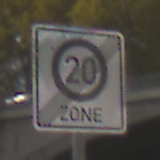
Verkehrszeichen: EndeZone20
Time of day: MorningAfternoon
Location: Outdoor (Suburban)
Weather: PartlyCloudy
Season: NotSpecified
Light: Natural